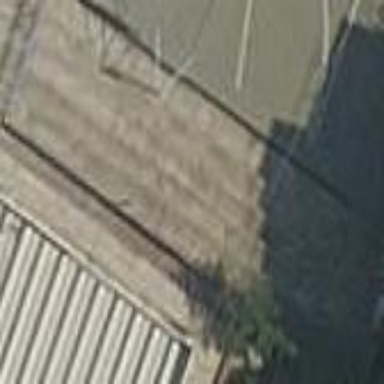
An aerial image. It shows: Bleachers on leisure land.